Question: I've a problem with separating meshes. There is a combined mesh which has 1 vertex buffer and 1 index buffer for triangles. But the mesh has 2 seperated objects at least. For example there are 2 quads with no vertex shared (and with no index shared of course) and their geometry is in 1 single mesh (1 vertex buffer, 1 index buffer). So how can I create 2 meshes from them. Is there any algorithm for that.
I've tried to add first vertex in a new mesh then look for index which points this vertex, then I add this index and its related 2 indices (and vertices) of triangle to new mesh but indices must be changed.
I am sorry for missing info about my question. I ment seperating logicaly. For example in programming. If one single mesh in below has unshared submeshes like in the picture. I want it seperated in to 2 mesh classes. I want an algorithm a mathematical solution for that, not a tool doing this for me.

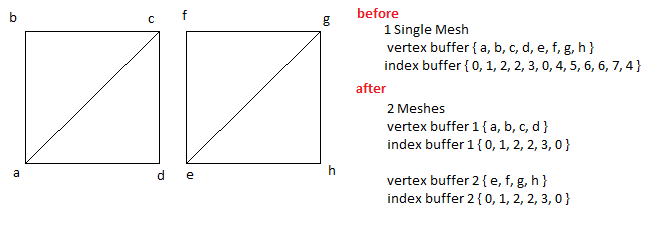
Answer: Firstly, initialize a union-find data structure with the number of vertices. Then find all connected components as follows:
'''
for each triangle index i1, i2, i3 in indices
union-find.union(i1, i2)
union-find.union(i1, i3)
'''
Then initialize an empty map (or dictionary) that will map old vertex indices to new ones:
'''
Dictionary<int, int> indexMap;
'''
Furthermore, we will need new lists for vertices:
'''
Dictionary<int, List<Vertex>> vertices;
Dictionary<int, List<int>> indices;
'''
Then distribute the vertices to the correct lists as follows:
'''
for i from 0 to vertex count -1
componentRepresentative := union-find.find(i)
if(!vertices.ContainsKey(componentRepresentative))
vertices.Add(new List<Vertex>());
indices.Add(new List<int>());
var list = vertices[componentRepresentative];
list.Add(vertexBuffer[i]);
indexMap.Add(i, list.Count - 1)
'''
At this point we have separated the vertex buffers. We still need to separate the index buffers similarly.
'''
for i from 0 to index count - 1
componentRepresentative := union-find.find(indexbuffer[i])
var list = indices[componentRepresentative]
list.Add(indexMap[indexBuffer[i]])
'''
Overall time complexity is nearly O(n) (for an ideal union-find structure).